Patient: sex M, age 57
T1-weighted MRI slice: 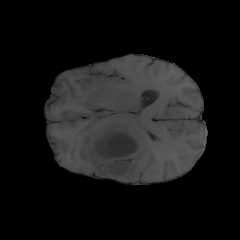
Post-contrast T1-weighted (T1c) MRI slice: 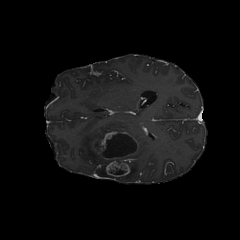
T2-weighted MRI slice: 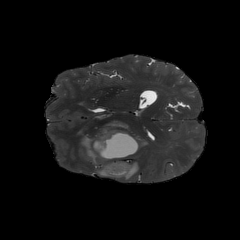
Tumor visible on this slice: yes
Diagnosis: Glioblastoma, IDH-wildtype
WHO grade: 4